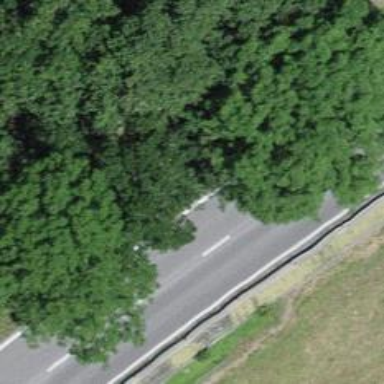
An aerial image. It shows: Secondary road with asphalt surface.